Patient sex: M
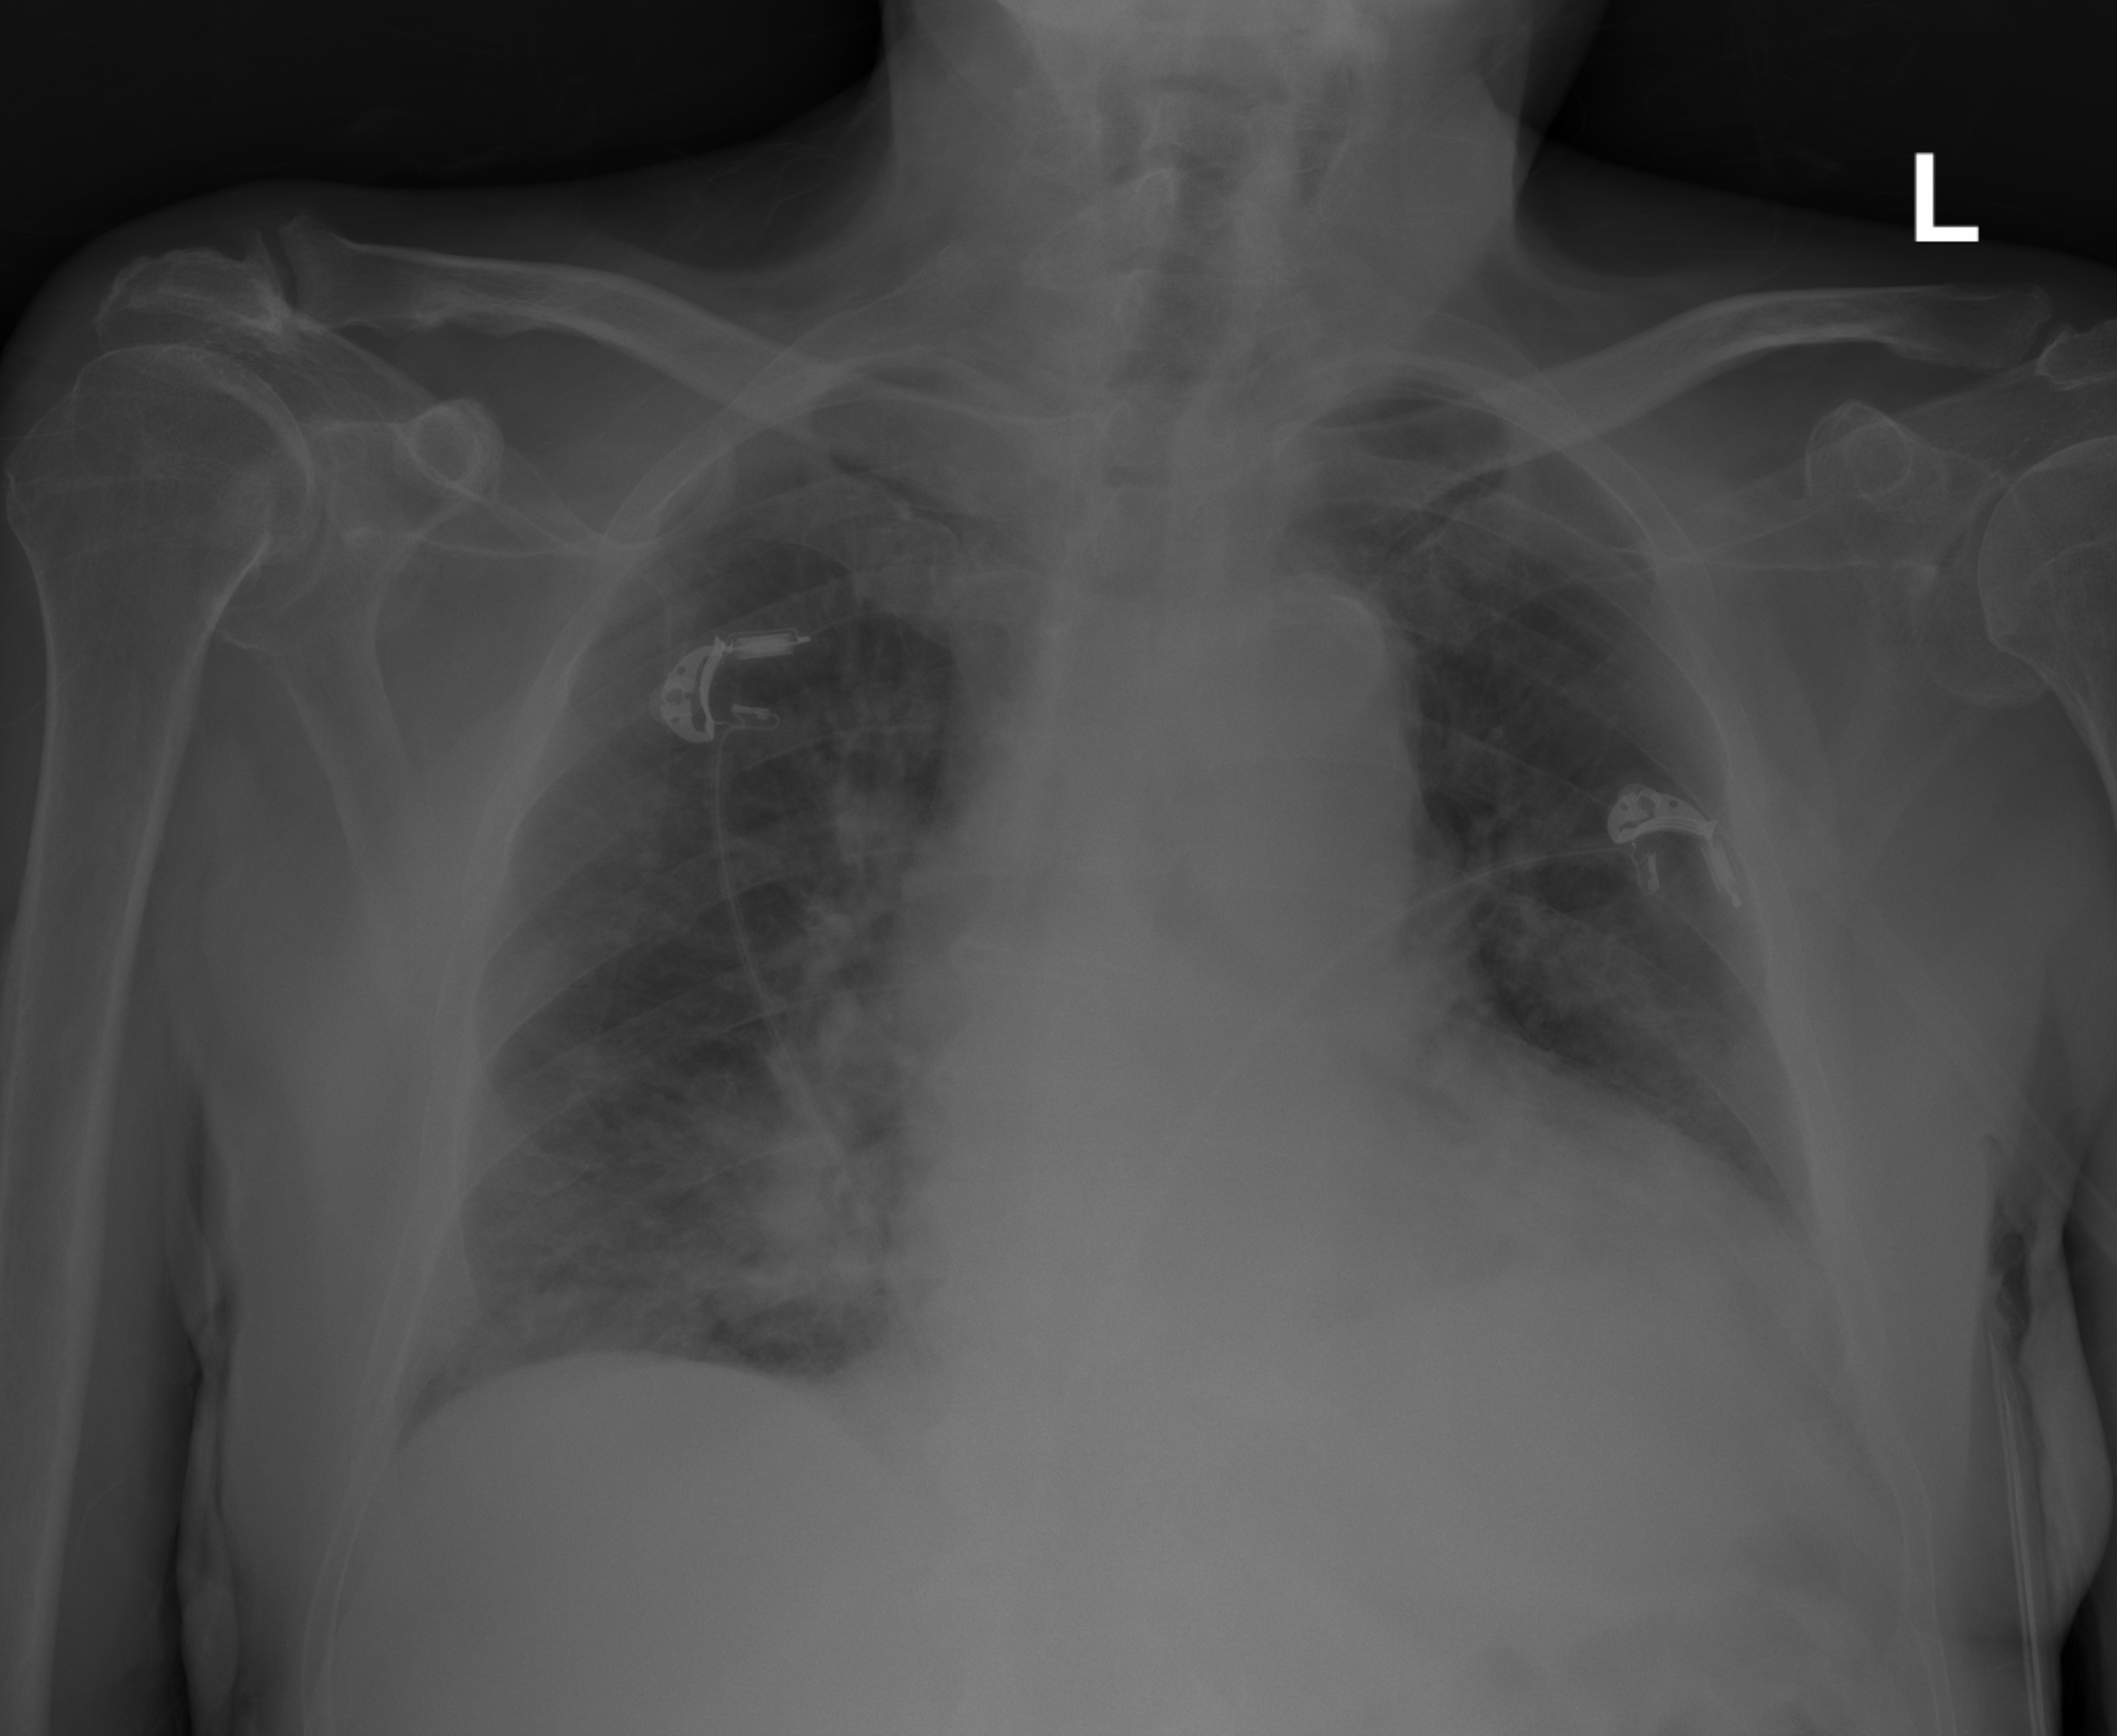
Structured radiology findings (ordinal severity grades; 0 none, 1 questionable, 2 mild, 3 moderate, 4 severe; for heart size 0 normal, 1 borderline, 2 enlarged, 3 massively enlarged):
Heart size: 2
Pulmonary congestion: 2
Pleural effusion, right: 0
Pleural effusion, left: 2
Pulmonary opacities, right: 2
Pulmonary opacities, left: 0
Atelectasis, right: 0
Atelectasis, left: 2